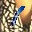
Label: 1